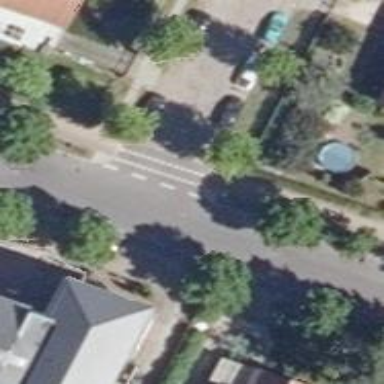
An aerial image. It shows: Road with "give way" sign.